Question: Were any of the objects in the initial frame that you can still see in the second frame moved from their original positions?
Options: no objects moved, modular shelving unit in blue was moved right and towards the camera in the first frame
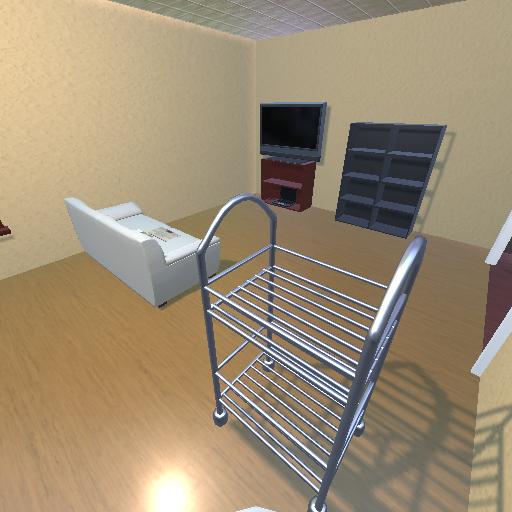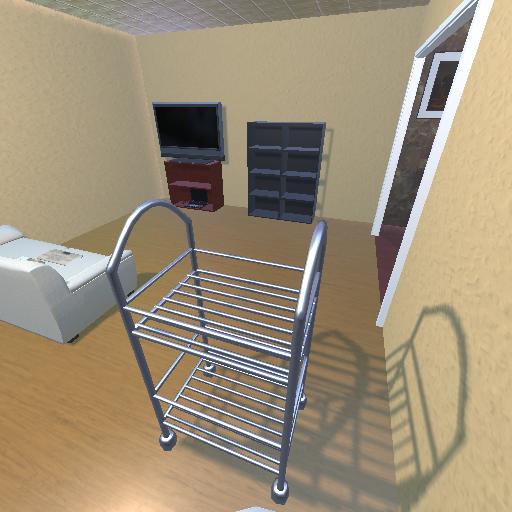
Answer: no objects moved